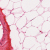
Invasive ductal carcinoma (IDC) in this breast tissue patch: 0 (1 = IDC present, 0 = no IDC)